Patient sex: F
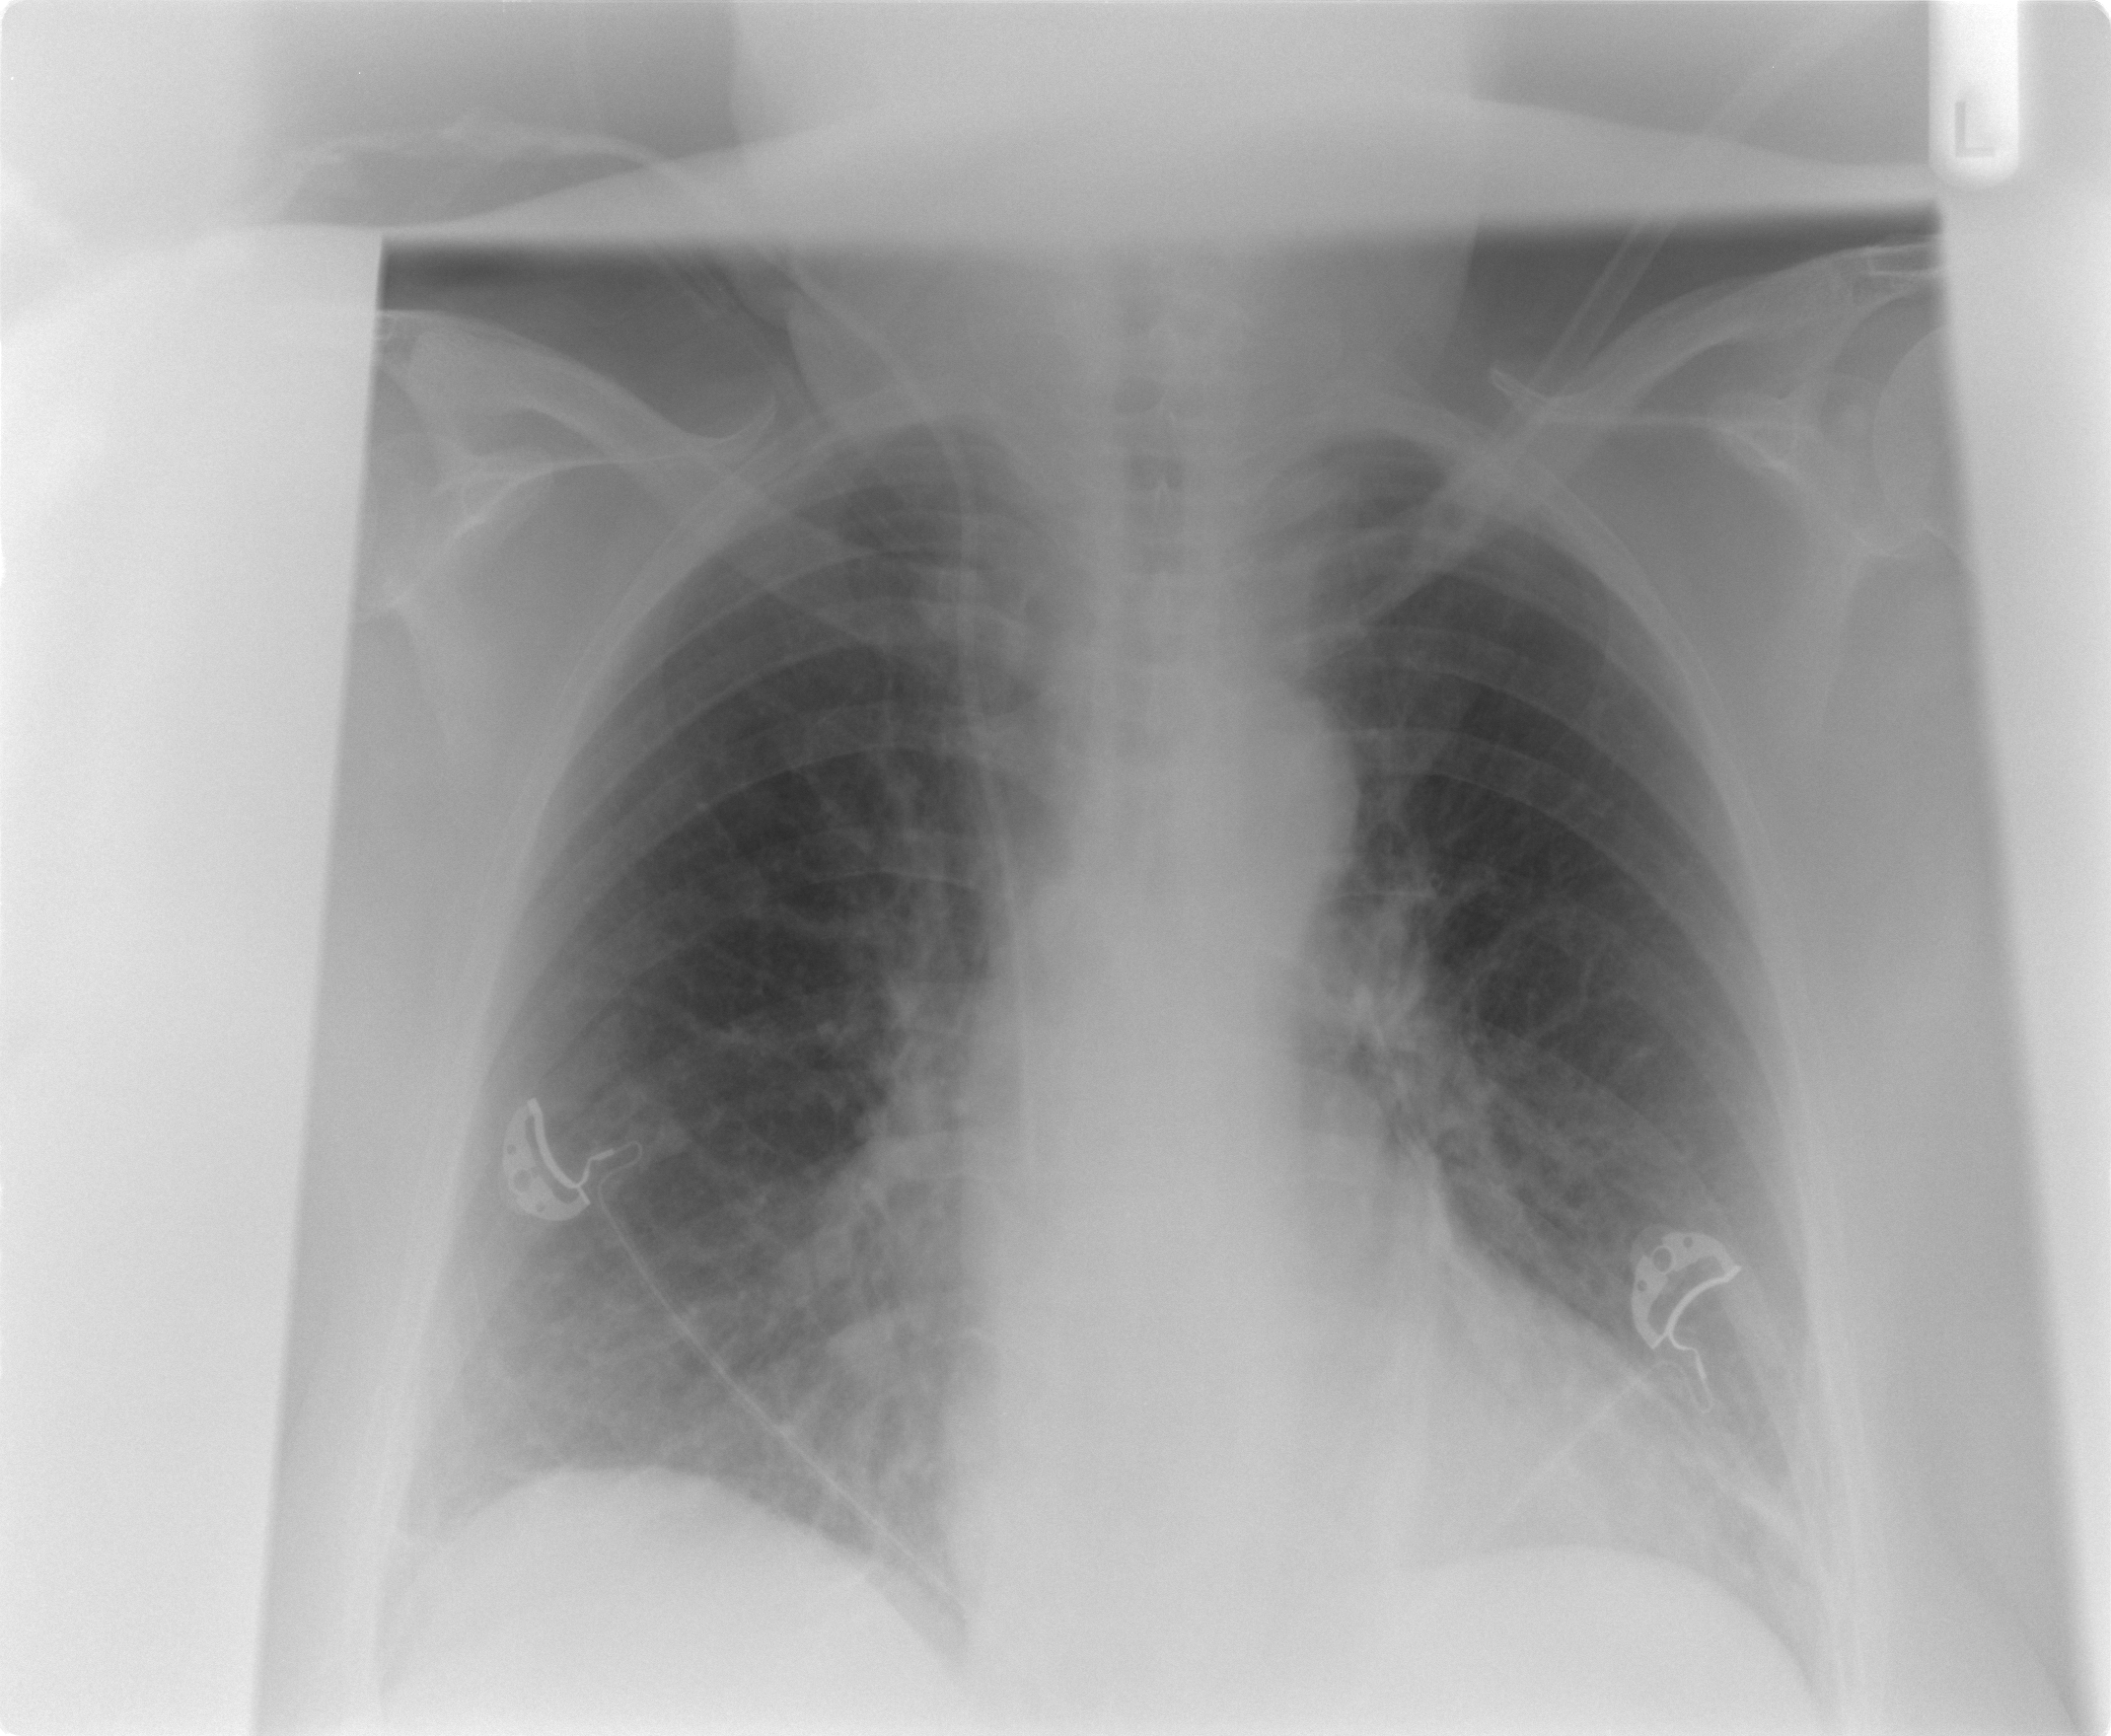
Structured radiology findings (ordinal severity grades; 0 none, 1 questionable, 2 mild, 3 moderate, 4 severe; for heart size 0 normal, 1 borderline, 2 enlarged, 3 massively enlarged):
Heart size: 1
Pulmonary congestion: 1
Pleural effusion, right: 0
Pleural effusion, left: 0
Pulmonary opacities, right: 0
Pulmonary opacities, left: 0
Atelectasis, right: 2
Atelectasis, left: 2